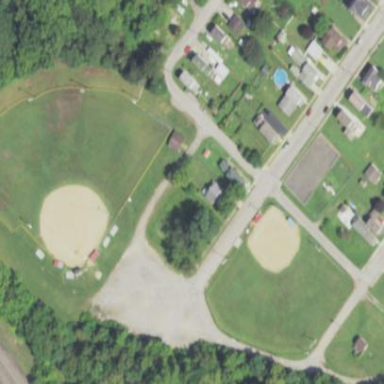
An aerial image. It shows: Baseball pitch for leisure and sports activities.